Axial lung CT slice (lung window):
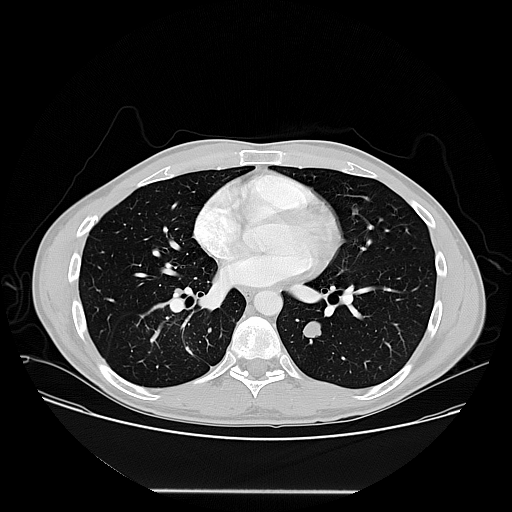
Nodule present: yes
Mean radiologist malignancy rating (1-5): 3.5